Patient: sex M, age 77
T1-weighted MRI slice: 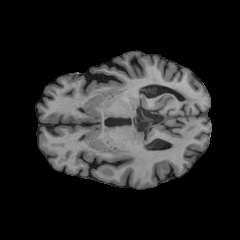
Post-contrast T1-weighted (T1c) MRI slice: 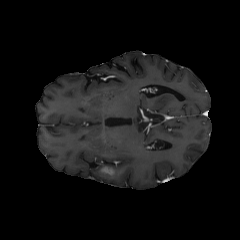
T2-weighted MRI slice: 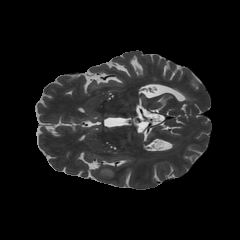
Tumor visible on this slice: yes
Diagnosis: Glioblastoma, IDH-wildtype
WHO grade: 4